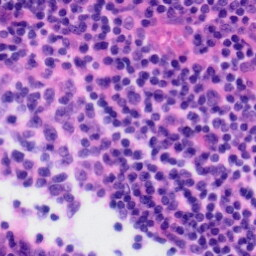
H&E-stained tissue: Tonsil